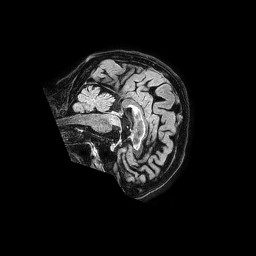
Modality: FLAIR
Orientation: sagittal
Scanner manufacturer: philips
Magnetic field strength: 1.5 T
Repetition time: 4.8 s
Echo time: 0.3 s